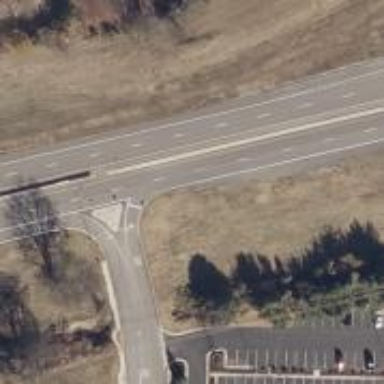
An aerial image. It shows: Primary link road with asphalt surface.